Question: I want to have a confirmation before deleting an account. How can I do it?
This is the picture for the UI of the accounts.

This is the html code.
'''
<a href="uses_script.php?user_id=<?php echo $row['id'];?>&username=<?php echo $_SESSION['user_username']; ?>"
id = "del"
data-toggle="tooltip"
data-placement="top"
title="Delete">
<i class="mdi mdi-close"></i></a>
'''
This is the javascript.
'''
const deleteIcon = document.querySelectorAll("del");
deleteIcon.addEventListener("click", (e) => {
const confirmVar = confirm("Do you want to proceed? ");
if (!confirmVar) e.preventDefault();
}
'''
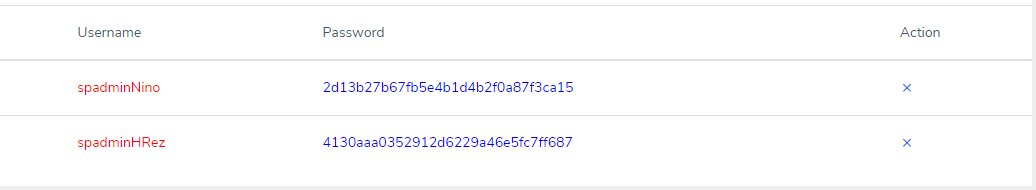
Answer: This might be the correct code.
'''
const deleteIcon = document.querySelectorAll("#del");
deleteIcon.forEach ((element) => {
element.addEventListener("click", (e)=>{
const confirmVar = confirm("Do you want to proceed?");
if (!confirmVar){ e.preventDefault();}})
})
'''
I have iterated through the buttons to add the event listener for each of them and I have also added the 'e' parameter so that it identifies the event.
'addEventListener' doesn't work for a . You will have to through each element.